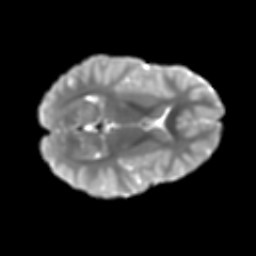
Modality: T2w
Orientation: axial
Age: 11
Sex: female
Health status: ill
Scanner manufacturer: ge
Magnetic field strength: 3 T
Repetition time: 6.752 s
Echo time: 0.079 s